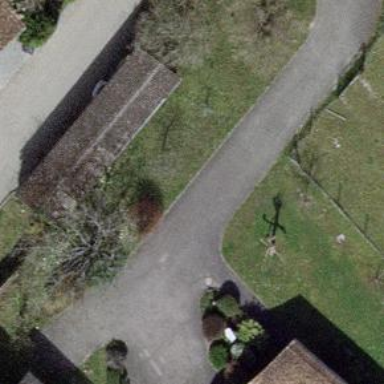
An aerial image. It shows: Driveway leading to service road.